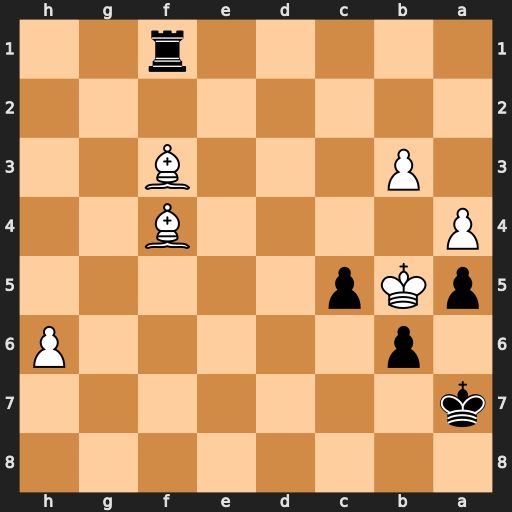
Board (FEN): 8/k7/1p5P/pKp5/P4B2/1P3B2/8/5r2
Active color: b
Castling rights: -
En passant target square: -
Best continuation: Rxf3 h7 Rxb3+ Kc6 Rh3